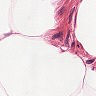
Metastatic tissue present: no